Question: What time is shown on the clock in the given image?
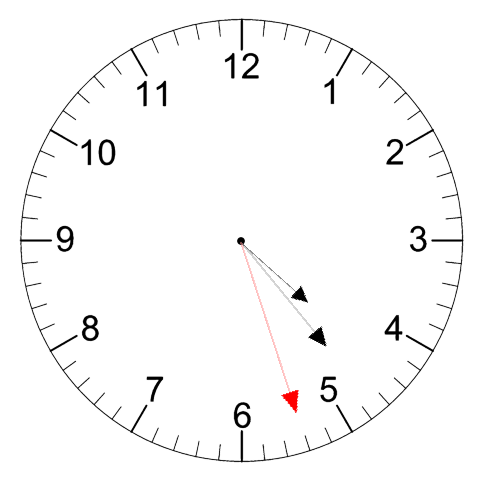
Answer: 04:23:27